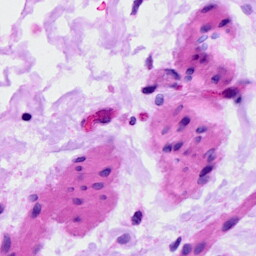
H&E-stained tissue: Ovarian